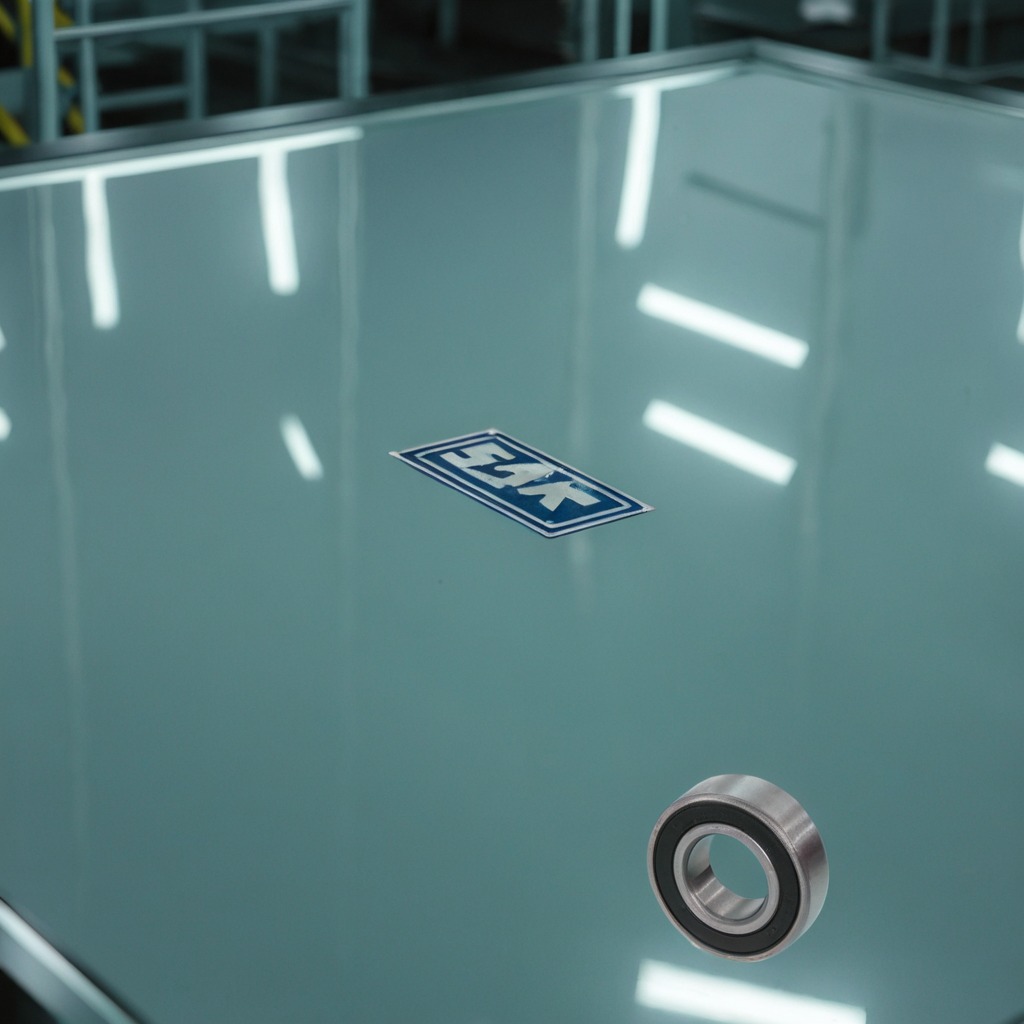
A metal ball bearing is lying on the table.